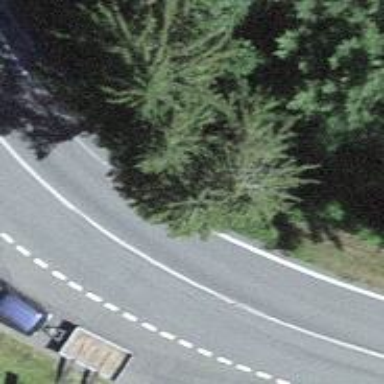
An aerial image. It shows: Passing place on the road.